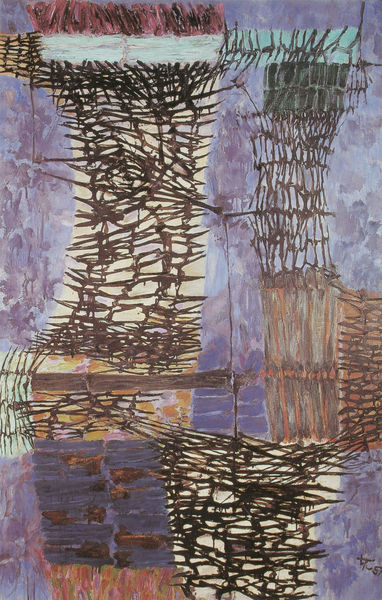
Titel: Vibration VIII
Künstler: Hann Trier
Standort: Berlin
Institution: Berlinische Galerie
Schlagwörter: blau, wasser, weiß, braun, schwarz, rot, spiegelung, gitter, moderne, netze, abstrakt, modern, lila, linien, striche, gerüst, hängen, geflecht, rippen, zacken, geflochten, struktur, netz, hölzer, gerippe, stacheln, gerippt, trier